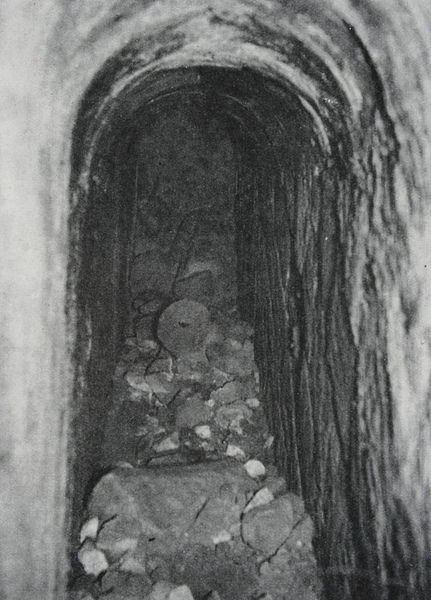
Titel: Rechter Turm, Blick in einen der (vermauerten) Lichtschächte
Künstler: Liphantes
Standort: Capua
Institution: Brückentoranlage
Schlagwörter: berg, dunkel, felsen, gestein, weiß, fenster, grau, holz, raum, schwarz, alt, wand, architektur, stein, steine, toter, kirche, höhle, rund, bogen, schotter, fels, mauer, geröll, rad, rundbogen, schutt, trümmer, schmal, foto, fotografie, photographie, wände, eng, gang, keller, nische, reste, ruine, gewölbe, untergrund, kiesel, beton, schwarz-weiss, photo, halbrund, kaputt, gruft, sarg, grab, leichnam, unfall, dreck, verborgen, brocken, pyramide, fotographie, verschüttet, tunnel, grabmal, wasserleitung, zerfall, monument, ägypten, tief, aquedukt, katakombe, schacht, steinbruch, überreste, stollen, bergbau, grabung, hohle, mühlstein, gewöbe, abraum, lucke, behauen, eingestürzt, foo, mühlenstein